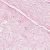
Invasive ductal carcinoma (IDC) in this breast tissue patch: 0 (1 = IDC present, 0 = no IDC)